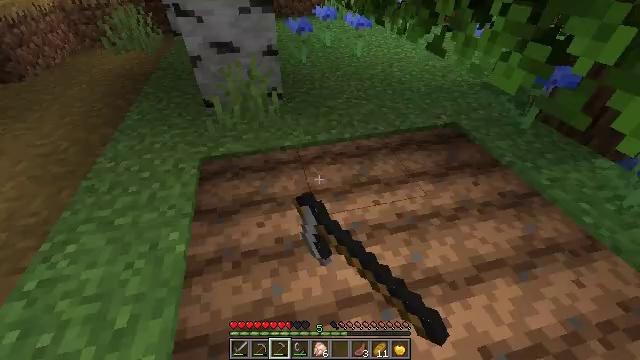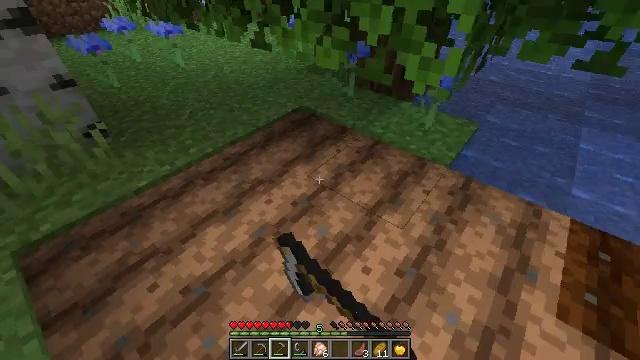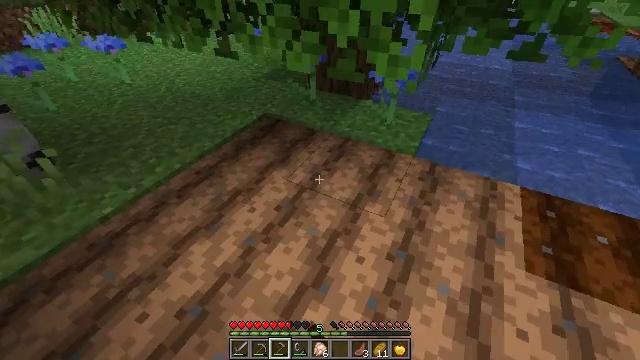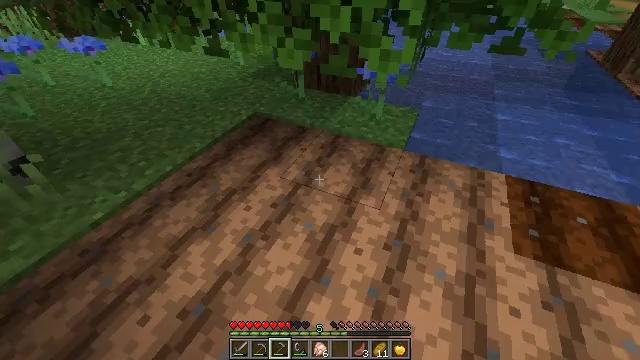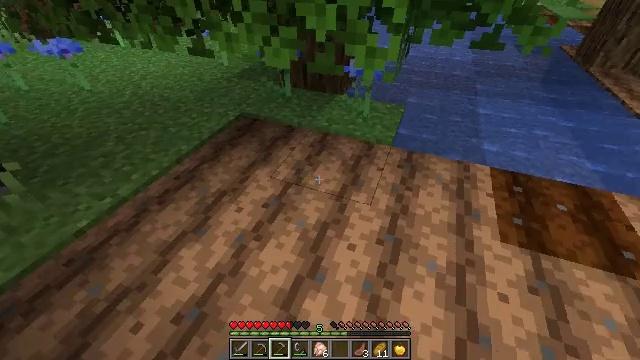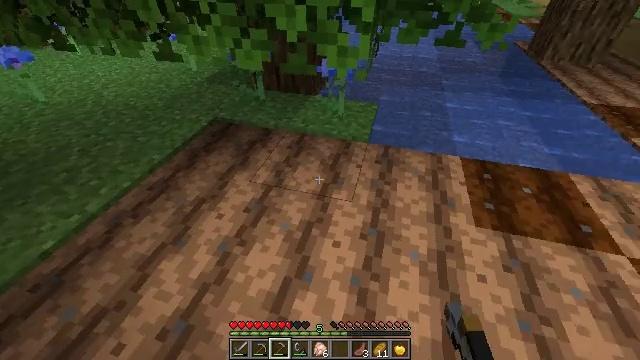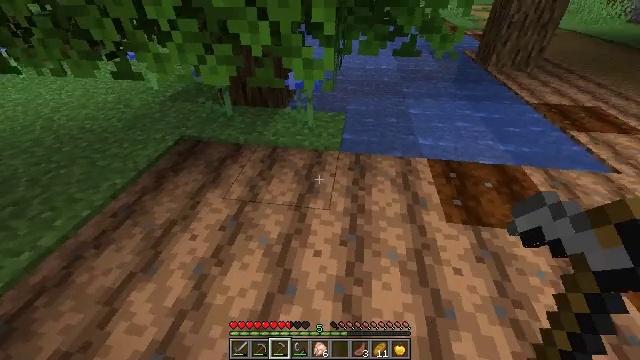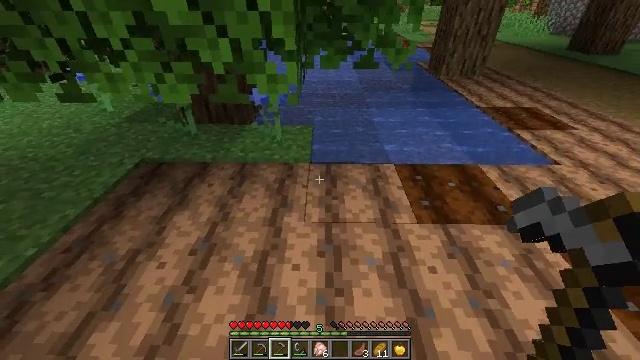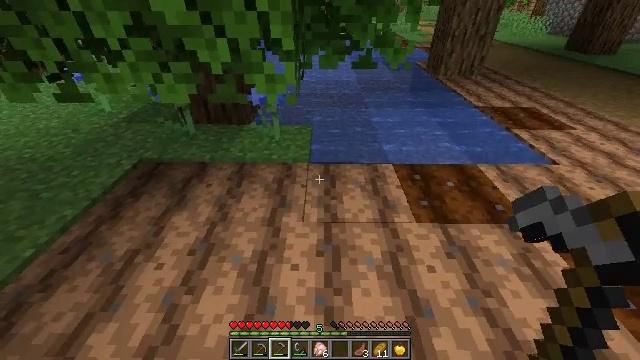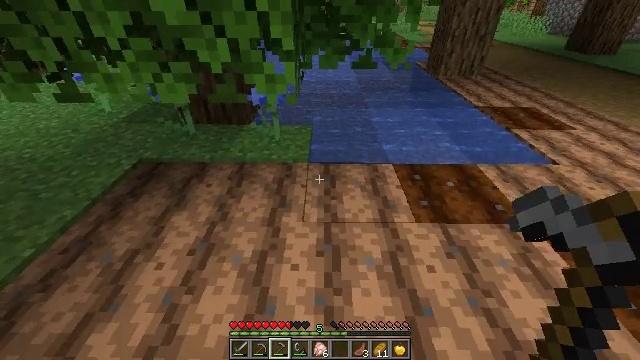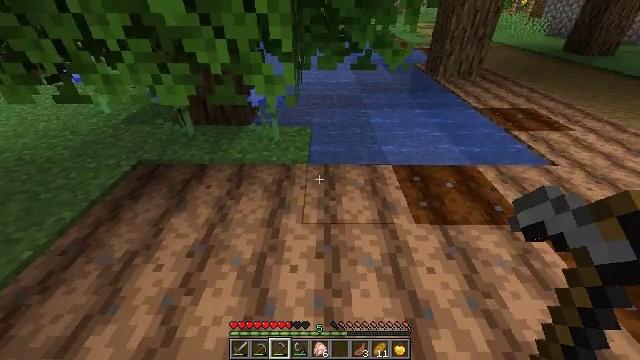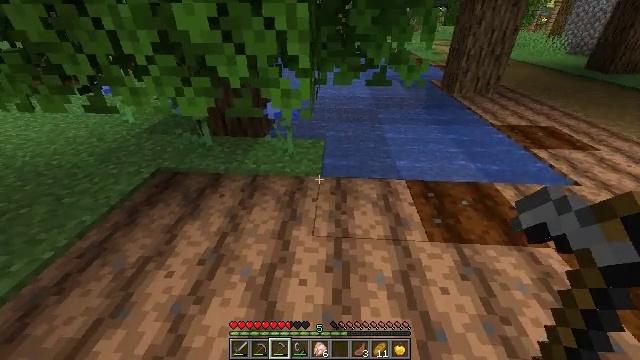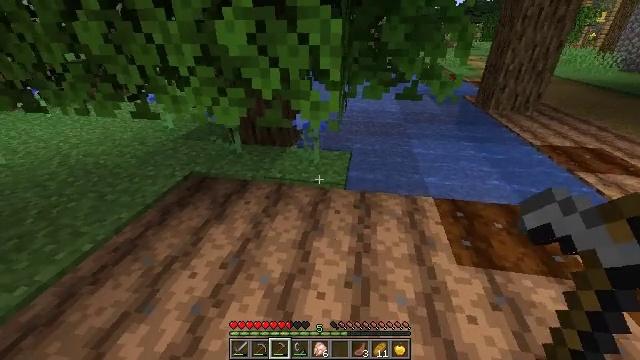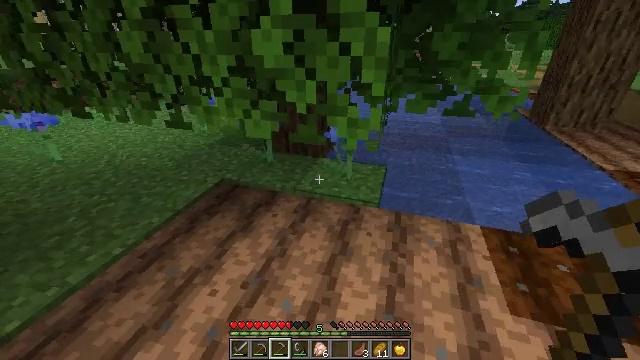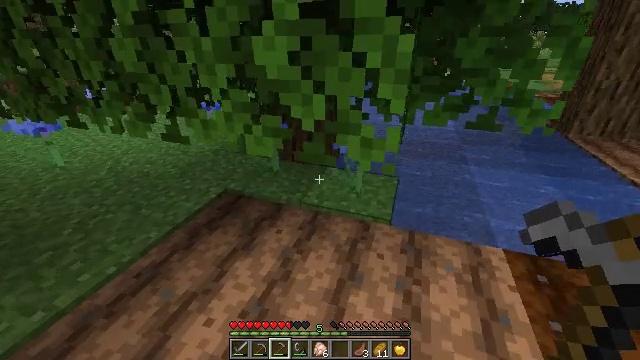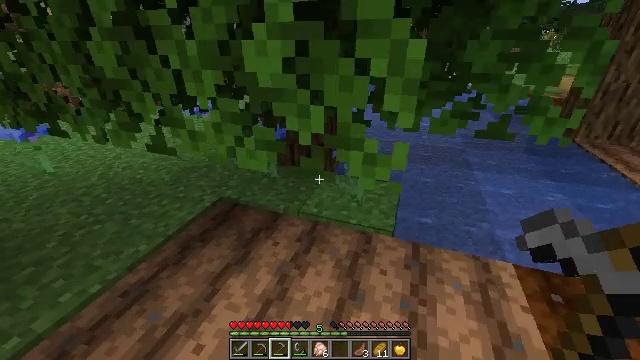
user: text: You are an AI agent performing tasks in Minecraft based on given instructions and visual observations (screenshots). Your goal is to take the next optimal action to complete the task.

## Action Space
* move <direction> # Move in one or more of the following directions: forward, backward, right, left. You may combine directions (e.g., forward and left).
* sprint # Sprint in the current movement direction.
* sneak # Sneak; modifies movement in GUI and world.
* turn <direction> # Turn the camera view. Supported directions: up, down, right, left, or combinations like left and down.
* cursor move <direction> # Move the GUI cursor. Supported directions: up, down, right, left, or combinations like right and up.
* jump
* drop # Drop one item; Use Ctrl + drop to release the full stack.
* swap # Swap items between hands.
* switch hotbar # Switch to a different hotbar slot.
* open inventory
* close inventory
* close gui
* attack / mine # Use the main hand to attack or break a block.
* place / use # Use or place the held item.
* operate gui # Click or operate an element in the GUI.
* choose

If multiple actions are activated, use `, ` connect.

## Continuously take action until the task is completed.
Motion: motion action
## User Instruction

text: Trim the tree by mining oak leaves.
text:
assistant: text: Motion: move left, turn right, use / place
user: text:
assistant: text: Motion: turn right and up, use / place
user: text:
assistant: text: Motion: turn right, use / place
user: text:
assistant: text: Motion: turn right, use / place
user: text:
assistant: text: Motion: turn right, use / place
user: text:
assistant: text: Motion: turn right and up, use / place
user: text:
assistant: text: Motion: turn right and up, use / place
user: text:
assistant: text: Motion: use / place
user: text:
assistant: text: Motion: use / place
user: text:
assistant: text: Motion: use / place
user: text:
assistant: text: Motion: turn left and up, use / place
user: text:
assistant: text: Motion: move forward, turn left and up, use / place
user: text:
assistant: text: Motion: move forward, turn left and up, use / place
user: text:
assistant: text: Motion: move forward, turn left, use / place
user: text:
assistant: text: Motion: move forward, use / place
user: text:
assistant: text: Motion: use / place
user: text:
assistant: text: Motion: use / place
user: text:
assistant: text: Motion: turn left, use / place
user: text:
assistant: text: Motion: turn left, use / place
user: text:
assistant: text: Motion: turn left, use / place
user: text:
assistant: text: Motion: turn left, use / place
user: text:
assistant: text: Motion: turn left and down, use / place
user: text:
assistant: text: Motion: use / place
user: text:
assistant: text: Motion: use / place
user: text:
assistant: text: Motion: turn right and down, use / place
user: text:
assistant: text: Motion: turn right and down, use / place
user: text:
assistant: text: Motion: turn right, use / place
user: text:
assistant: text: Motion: move forward, use / place
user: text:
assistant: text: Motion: move forward, turn up, use / place
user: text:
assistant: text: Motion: move forward, attack / mine